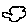
Label: cloud